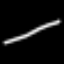
Label: line